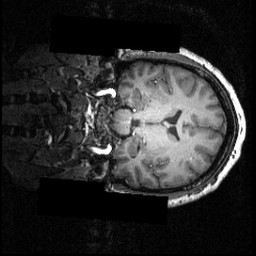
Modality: T1w
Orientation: coronal
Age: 28
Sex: male
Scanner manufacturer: siemens
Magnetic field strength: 3.951 T
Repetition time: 1.5 s
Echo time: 0.00335 s